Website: home-depot
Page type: payment
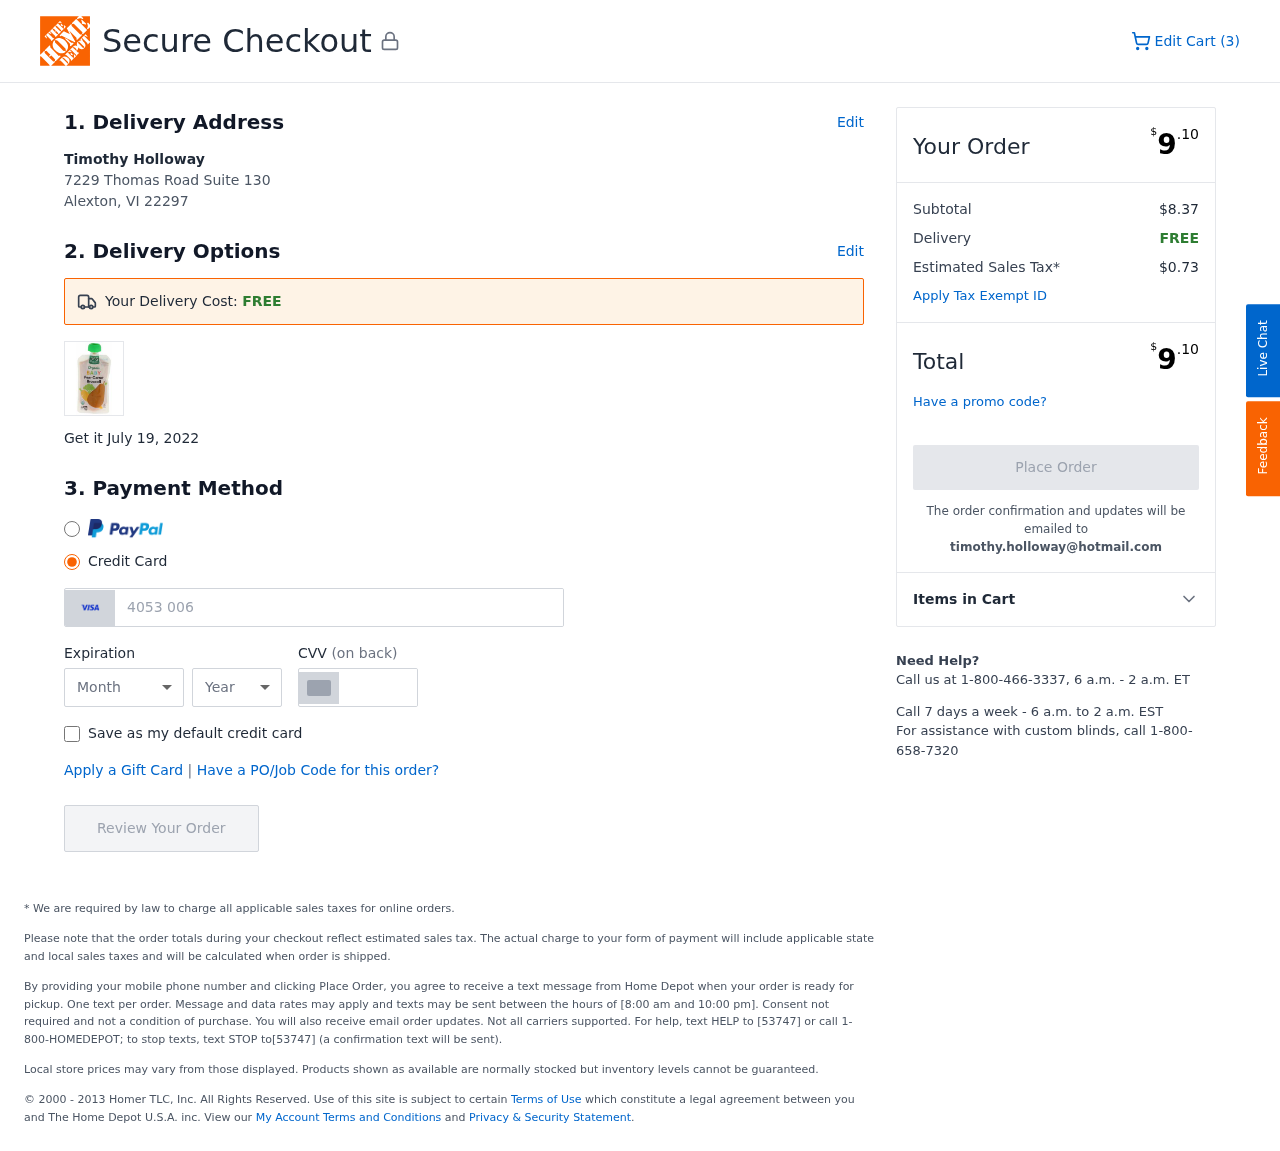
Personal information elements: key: PII_CARD_CVV
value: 094
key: PII_CARD_EXPIRY_MONTH
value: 12
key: PII_CARD_EXPIRY_YEAR
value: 28
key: PII_CARD_NUMBER
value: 4053 0062 7288 0878
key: PII_CITY_STATE_ZIP
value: Alexton, VI 22297
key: PII_EMAIL
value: timothy.holloway@hotmail.com
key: PII_FULLNAME
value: Timothy Holloway
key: PII_STREET
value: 7229 Thomas Road Suite 130
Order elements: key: ORDER_NUM_ITEMS
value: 3
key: ORDER_DELIVERY_DATE
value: July 19, 2022
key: ORDER_TOTAL
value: $9.10
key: ORDER_SUBTOTAL
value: $8.37
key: ORDER_SHIPPING_COST
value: FREE
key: ORDER_TAX
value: $0.73